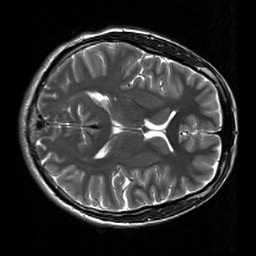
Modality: T2w
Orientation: axial
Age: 25
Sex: male
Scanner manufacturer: siemens
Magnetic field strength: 3 T
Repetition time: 7 s
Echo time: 0.09 s